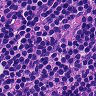
Metastatic tissue present: no